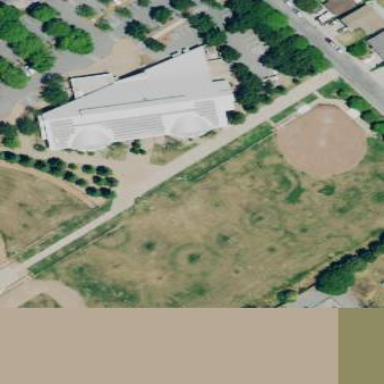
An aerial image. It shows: Baseball pitch for leisure land.